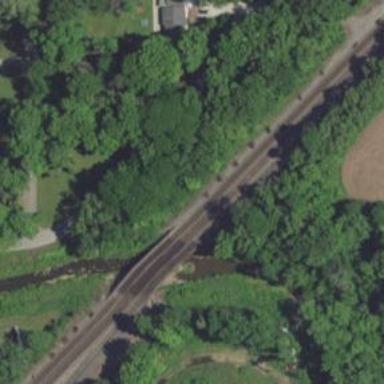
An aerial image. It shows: Railway bridge over siding rail service.